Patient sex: M
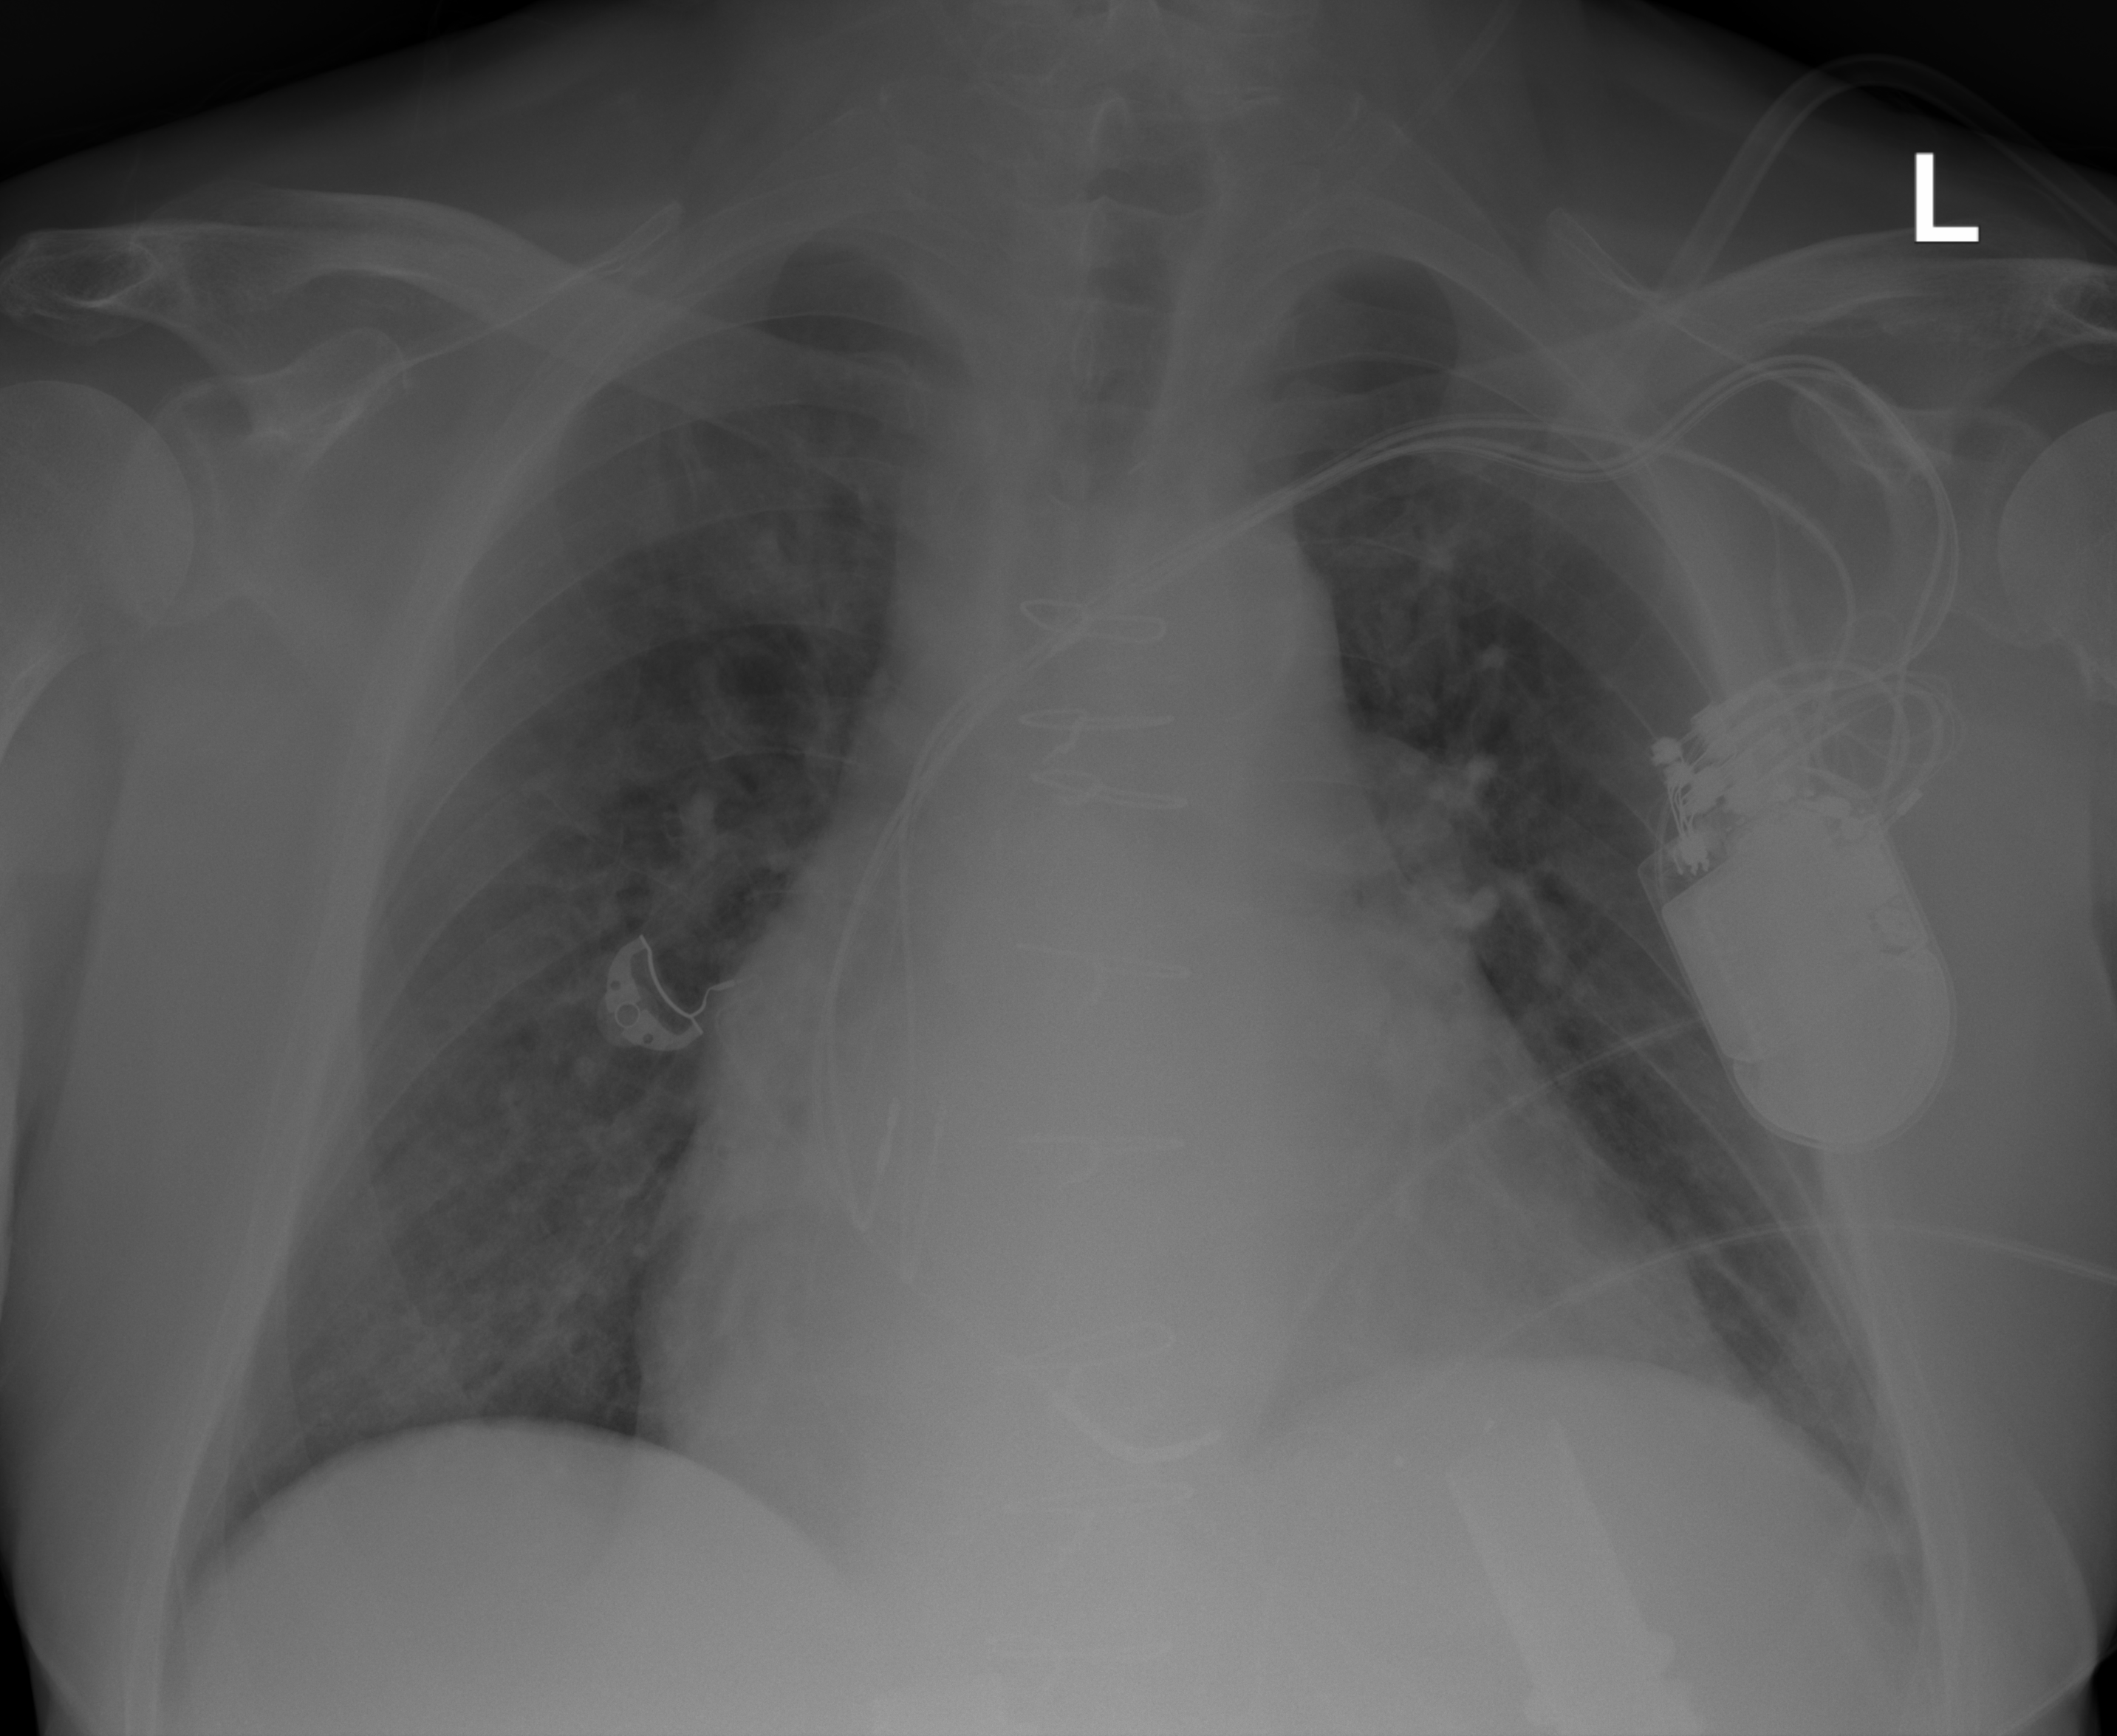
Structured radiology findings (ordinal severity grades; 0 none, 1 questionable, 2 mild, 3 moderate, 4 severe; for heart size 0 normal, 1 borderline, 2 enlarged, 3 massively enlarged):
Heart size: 2
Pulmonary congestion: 2
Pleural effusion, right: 0
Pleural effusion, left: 0
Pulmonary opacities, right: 2
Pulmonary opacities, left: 2
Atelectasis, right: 0
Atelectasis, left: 0